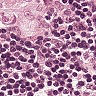
Metastatic tissue present: yes